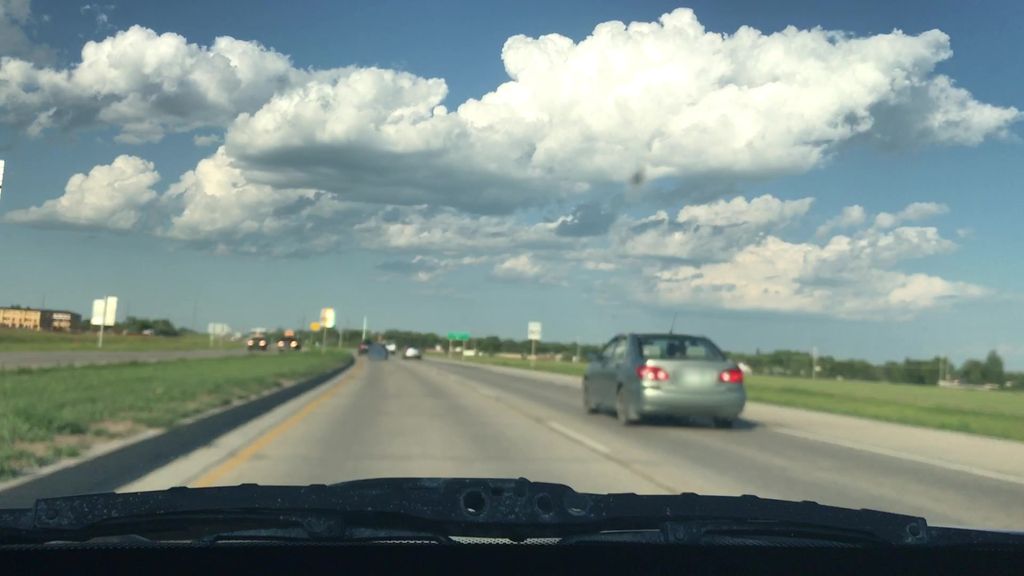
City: winnipeg